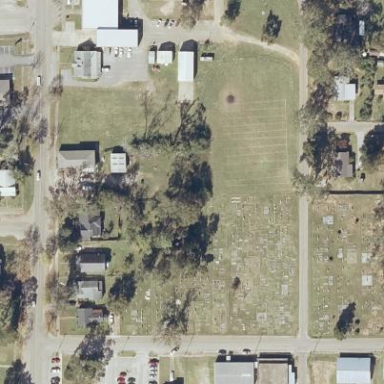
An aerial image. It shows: Cemetery.